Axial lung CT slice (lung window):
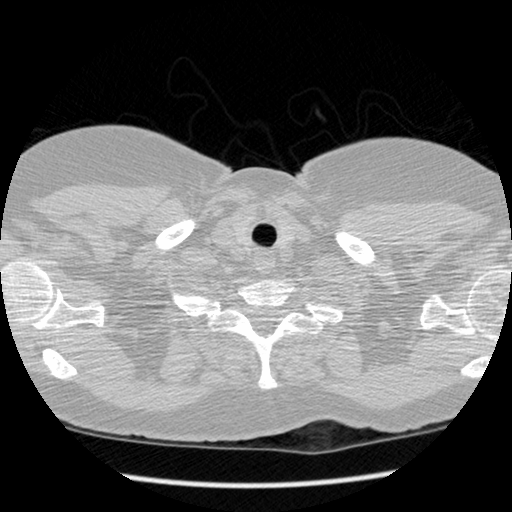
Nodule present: no